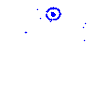
Particle: electron